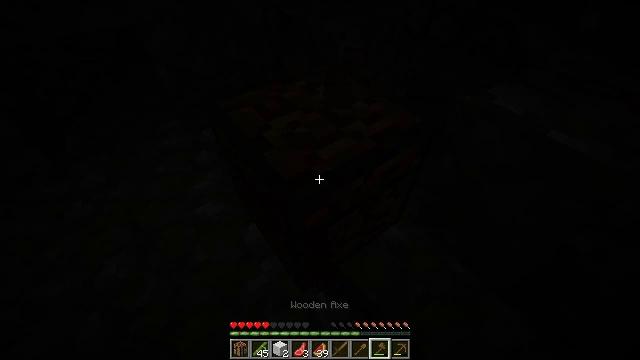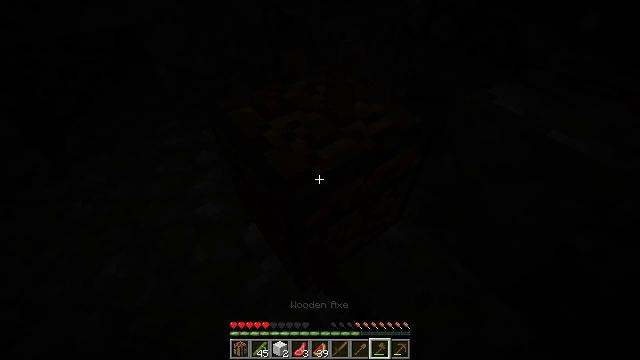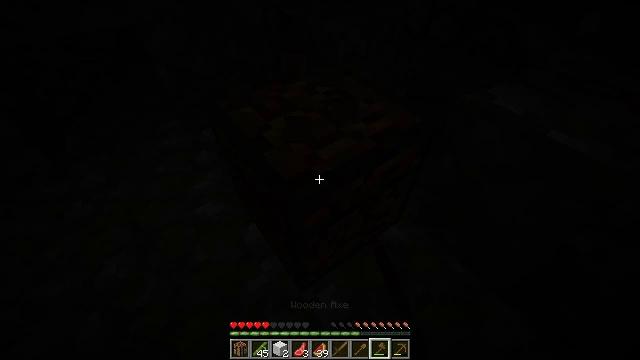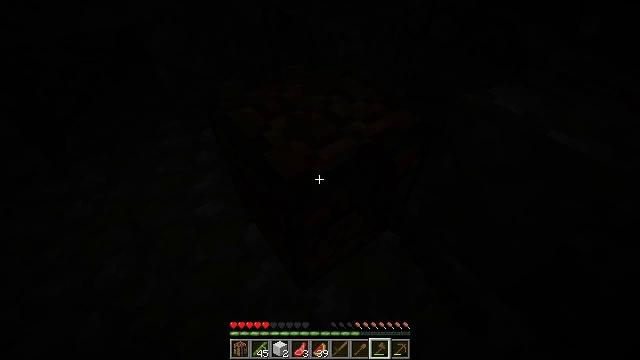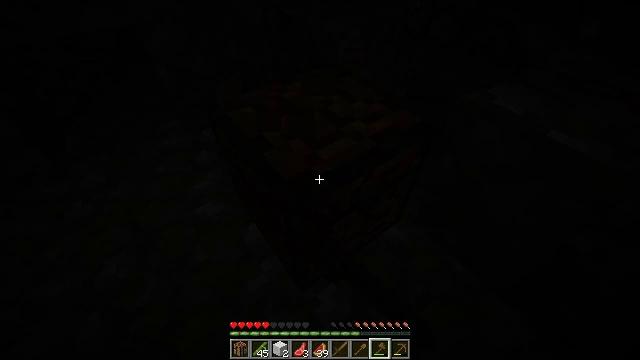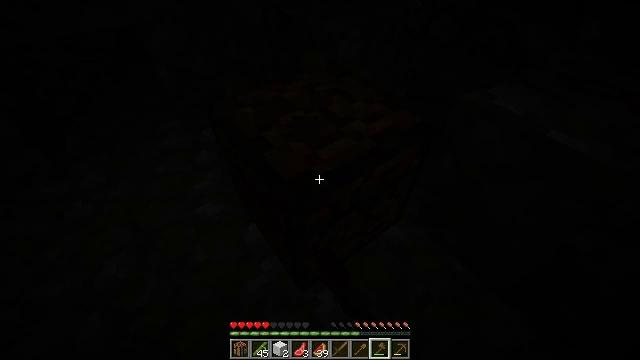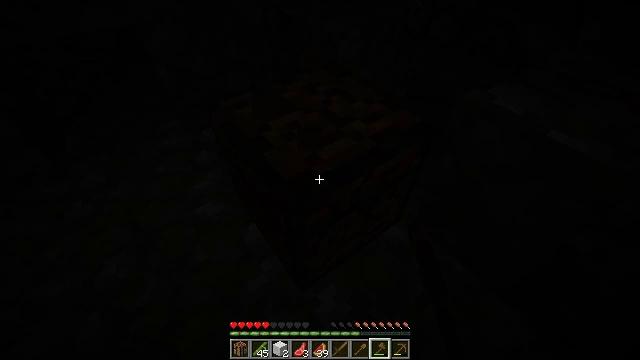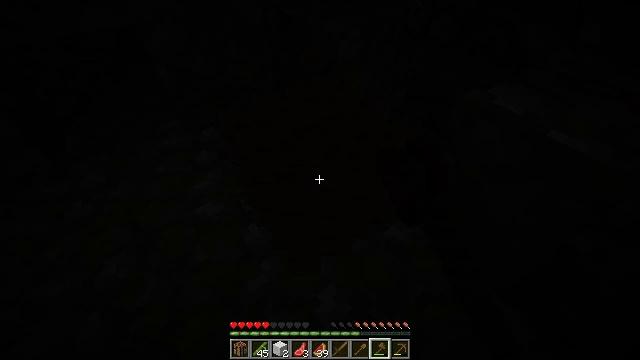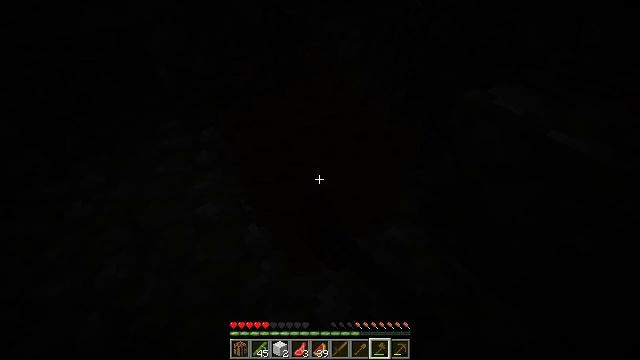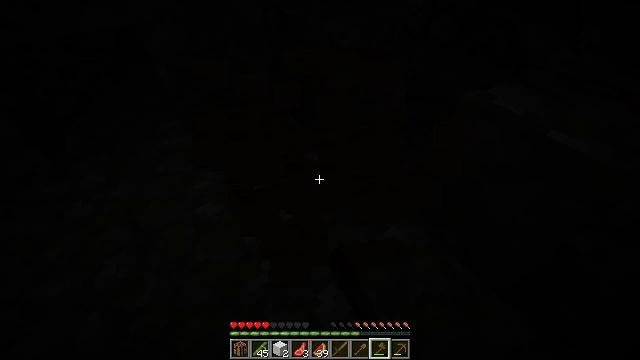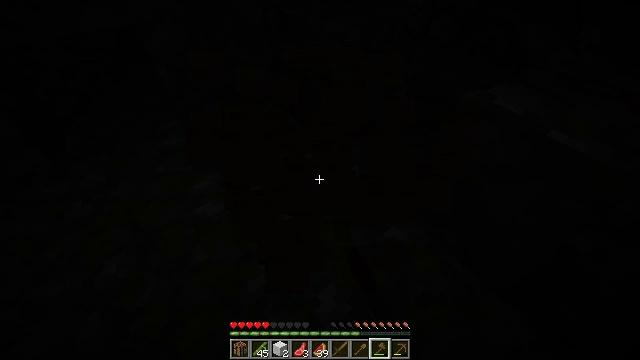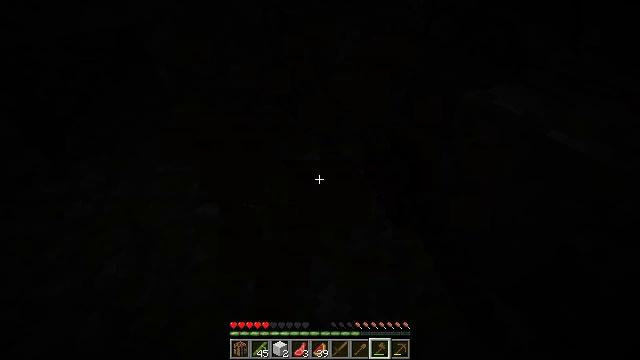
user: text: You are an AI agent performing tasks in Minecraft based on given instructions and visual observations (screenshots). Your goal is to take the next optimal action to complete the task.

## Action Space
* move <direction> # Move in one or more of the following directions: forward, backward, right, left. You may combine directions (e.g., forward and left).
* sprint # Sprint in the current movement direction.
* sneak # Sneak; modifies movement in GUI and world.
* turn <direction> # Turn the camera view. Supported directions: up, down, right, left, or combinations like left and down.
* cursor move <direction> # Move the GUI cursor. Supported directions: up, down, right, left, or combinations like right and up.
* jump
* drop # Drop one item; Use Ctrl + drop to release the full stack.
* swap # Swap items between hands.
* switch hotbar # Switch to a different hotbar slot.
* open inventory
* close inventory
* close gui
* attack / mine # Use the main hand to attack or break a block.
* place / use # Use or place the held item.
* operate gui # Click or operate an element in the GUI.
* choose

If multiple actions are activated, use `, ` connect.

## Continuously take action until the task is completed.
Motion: motion action
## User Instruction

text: Mine the chest to collect it.
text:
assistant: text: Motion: attack / mine
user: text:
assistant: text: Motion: attack / mine
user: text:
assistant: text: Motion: attack / mine
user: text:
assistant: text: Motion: attack / mine
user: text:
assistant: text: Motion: attack / mine
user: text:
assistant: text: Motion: attack / mine
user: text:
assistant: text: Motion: attack / mine
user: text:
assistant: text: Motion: attack / mine
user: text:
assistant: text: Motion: attack / mine
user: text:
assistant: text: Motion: attack / mine
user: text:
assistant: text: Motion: attack / mine
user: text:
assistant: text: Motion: attack / mine